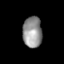
Tissue: skin
Cell type: Others
Senescence score: 0.8483
Nuclear area (px): 582
Mean DAPI intensity: 147.112